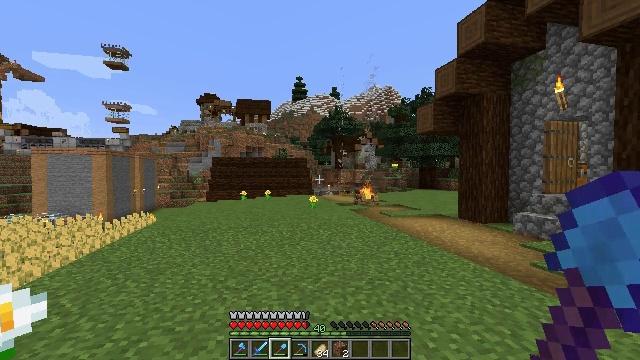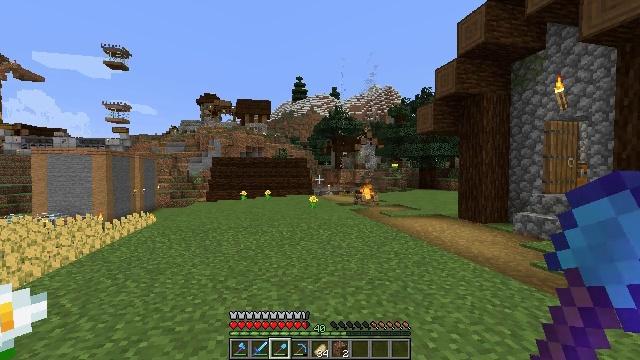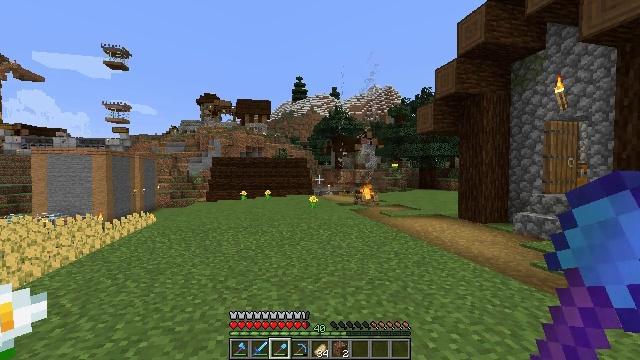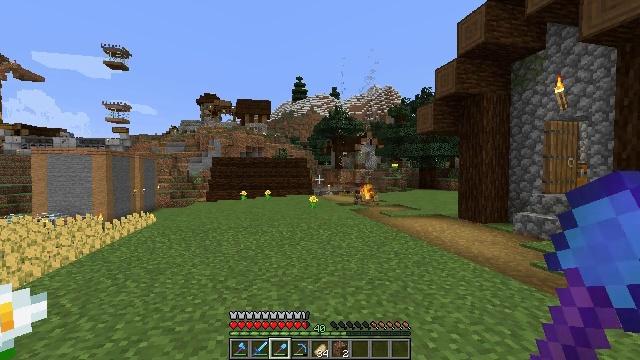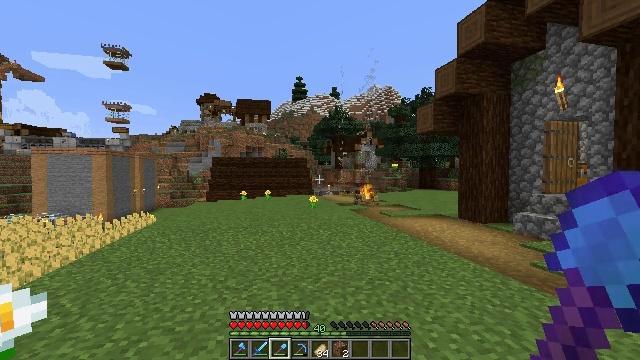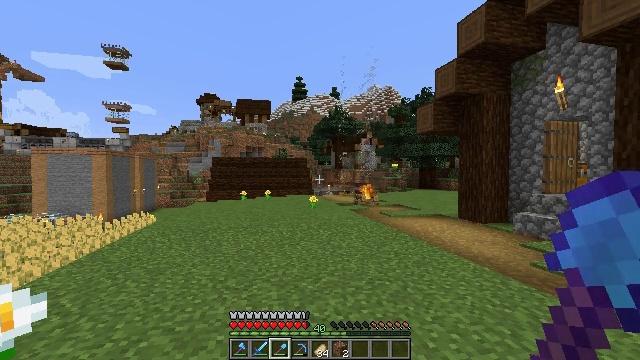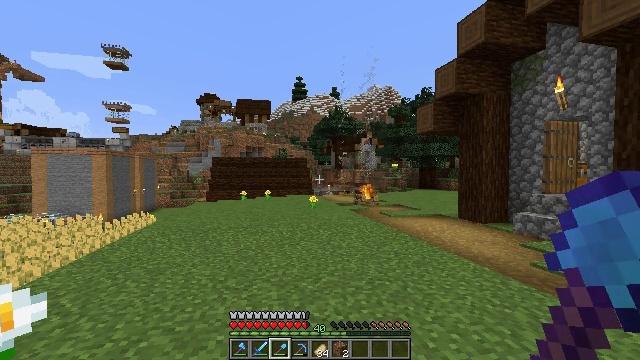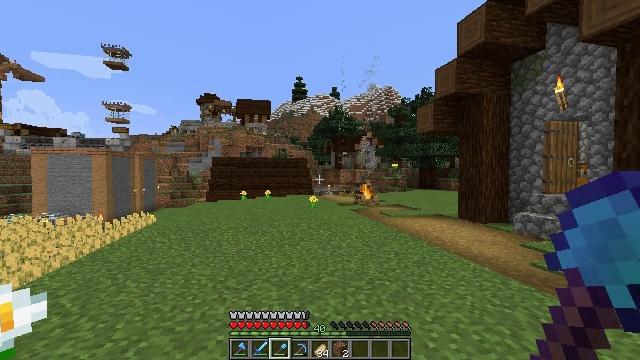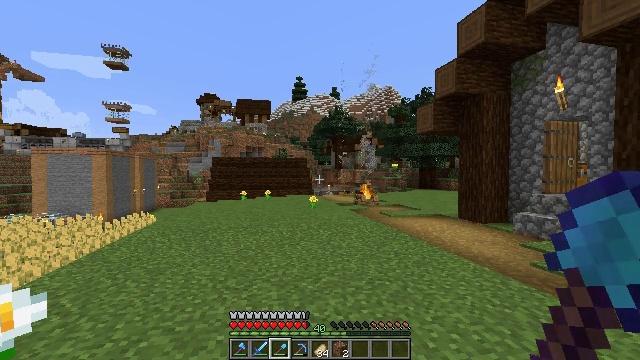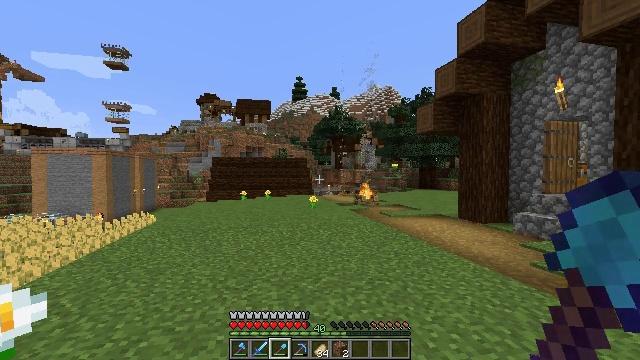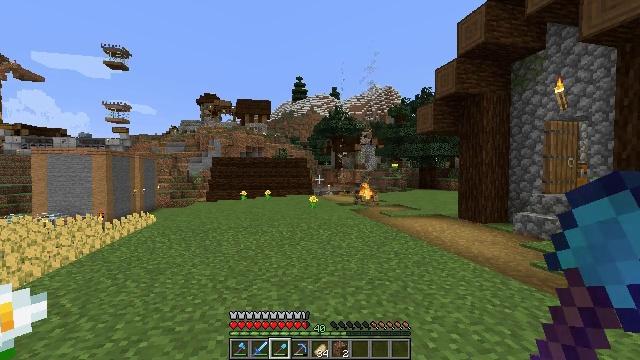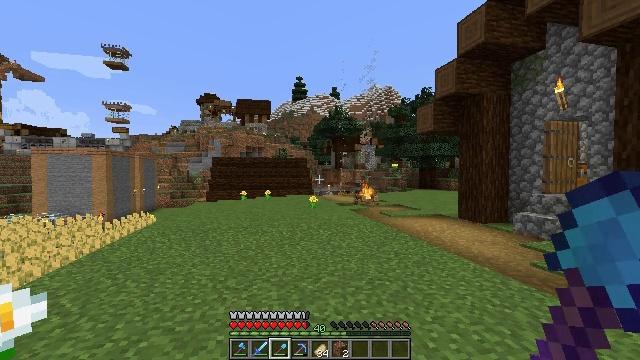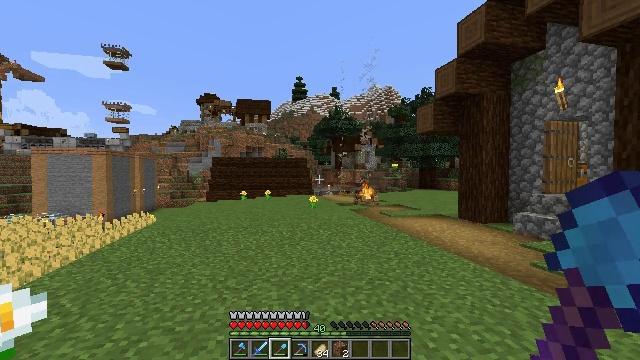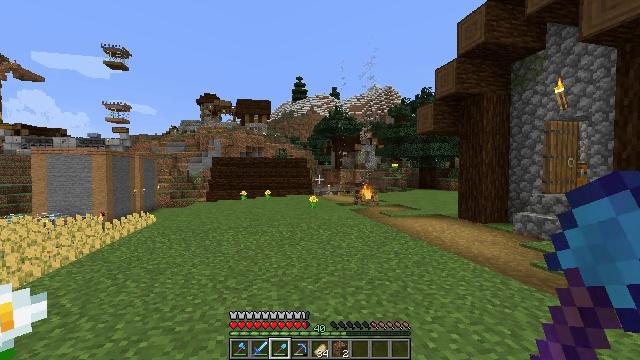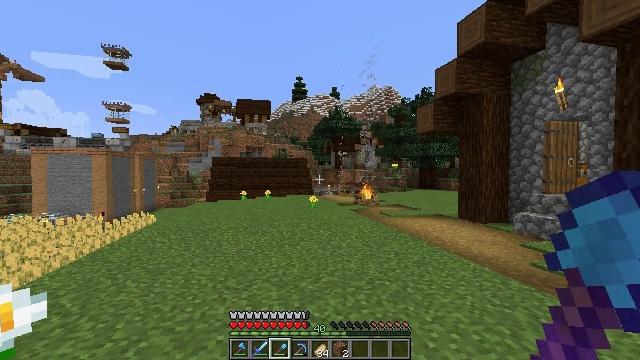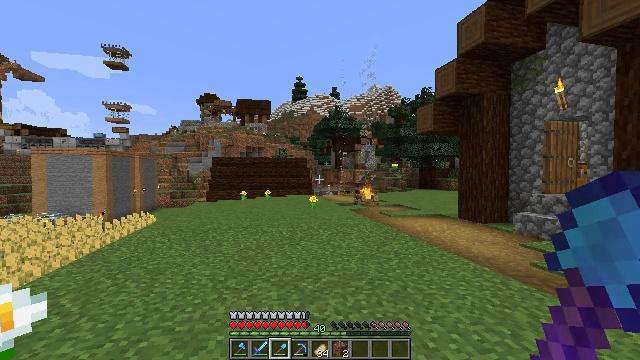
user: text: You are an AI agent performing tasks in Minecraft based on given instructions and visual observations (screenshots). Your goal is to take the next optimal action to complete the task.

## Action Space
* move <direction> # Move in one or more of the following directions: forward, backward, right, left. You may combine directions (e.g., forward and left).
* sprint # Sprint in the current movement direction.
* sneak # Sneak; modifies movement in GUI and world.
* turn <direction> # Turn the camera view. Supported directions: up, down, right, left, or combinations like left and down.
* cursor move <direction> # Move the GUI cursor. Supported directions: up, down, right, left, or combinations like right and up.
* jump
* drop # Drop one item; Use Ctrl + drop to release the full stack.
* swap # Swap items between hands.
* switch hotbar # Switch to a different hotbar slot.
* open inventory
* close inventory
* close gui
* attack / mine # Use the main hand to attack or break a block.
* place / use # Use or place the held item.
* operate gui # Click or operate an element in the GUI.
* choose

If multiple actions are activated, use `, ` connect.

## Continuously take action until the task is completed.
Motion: motion action
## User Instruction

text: Harvest wheat from the field.
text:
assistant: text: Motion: no_op
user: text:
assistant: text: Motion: no_op
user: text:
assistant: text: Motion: no_op
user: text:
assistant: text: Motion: no_op
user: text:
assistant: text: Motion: no_op
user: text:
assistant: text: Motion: no_op
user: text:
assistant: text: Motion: no_op
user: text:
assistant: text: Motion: no_op
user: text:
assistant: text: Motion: no_op
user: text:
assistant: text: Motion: no_op
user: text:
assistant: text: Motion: no_op
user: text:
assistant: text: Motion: no_op
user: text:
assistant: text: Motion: no_op
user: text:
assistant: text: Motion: no_op
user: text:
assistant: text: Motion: no_op
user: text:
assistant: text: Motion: no_op
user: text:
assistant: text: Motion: no_op
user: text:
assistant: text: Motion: no_op
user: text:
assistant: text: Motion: no_op
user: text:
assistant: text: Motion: no_op
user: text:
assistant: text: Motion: no_op
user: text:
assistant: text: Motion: no_op
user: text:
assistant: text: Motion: no_op
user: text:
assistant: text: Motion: no_op
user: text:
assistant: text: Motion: no_op
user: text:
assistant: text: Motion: no_op
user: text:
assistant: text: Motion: no_op
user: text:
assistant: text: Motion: no_op
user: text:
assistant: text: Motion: no_op
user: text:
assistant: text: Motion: no_op